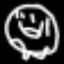
Label: donut